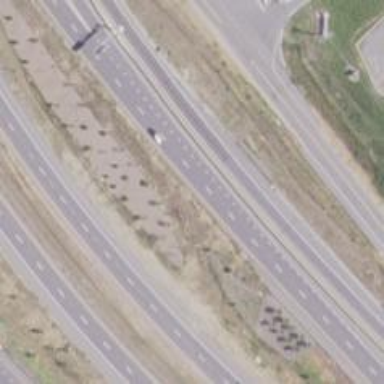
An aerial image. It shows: Motorway junction.